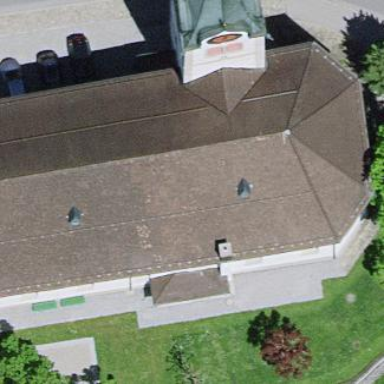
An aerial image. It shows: Church which is place of worship.